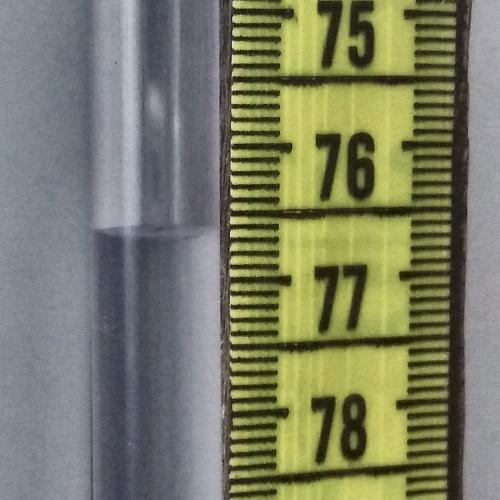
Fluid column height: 76.7 cm